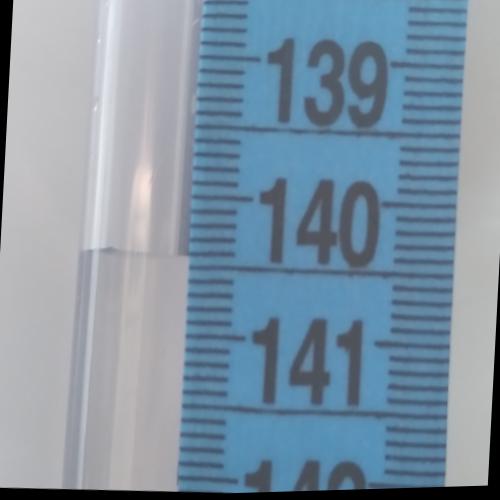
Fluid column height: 140.4 cm